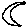
Label: moon